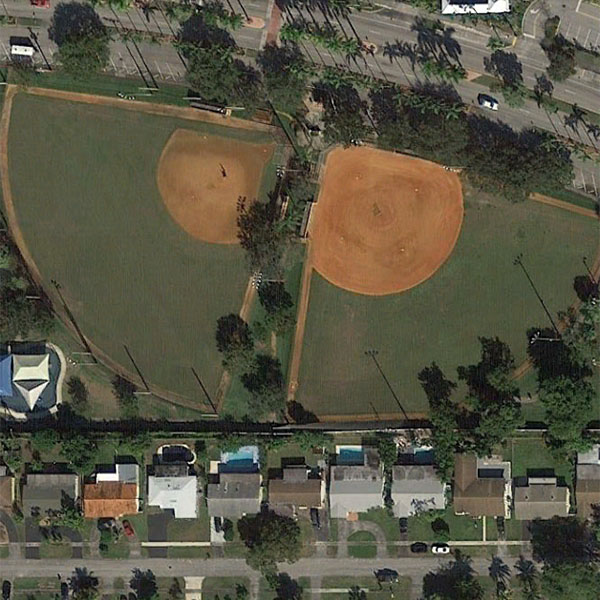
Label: BaseballField